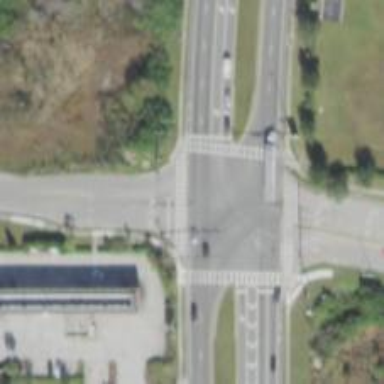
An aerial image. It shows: Crossing on the road.